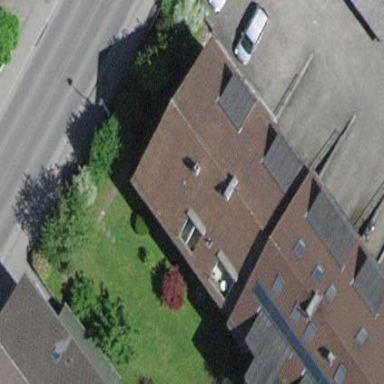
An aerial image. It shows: Residential building.